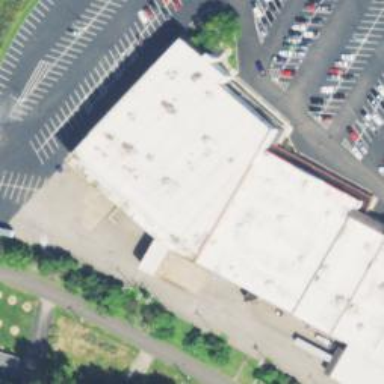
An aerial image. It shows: Retail building.